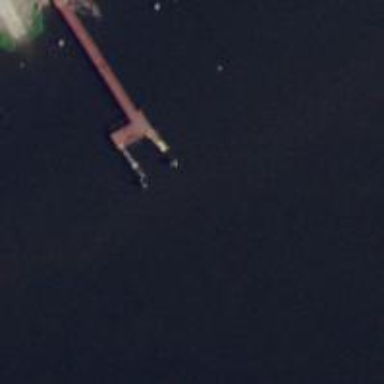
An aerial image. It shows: Man-made pier.